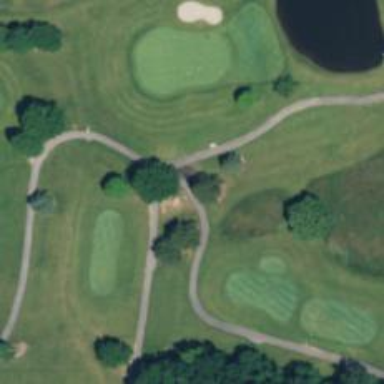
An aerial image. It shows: Path for golf carts.